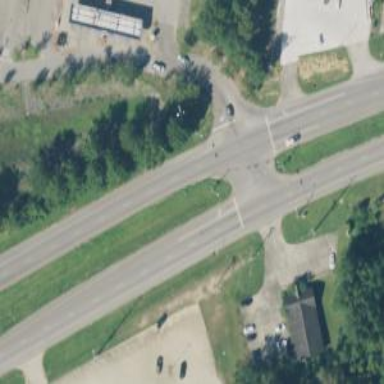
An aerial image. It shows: Trunk link road with asphalt surface.